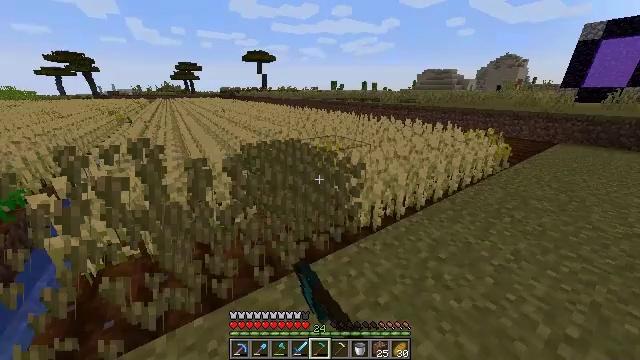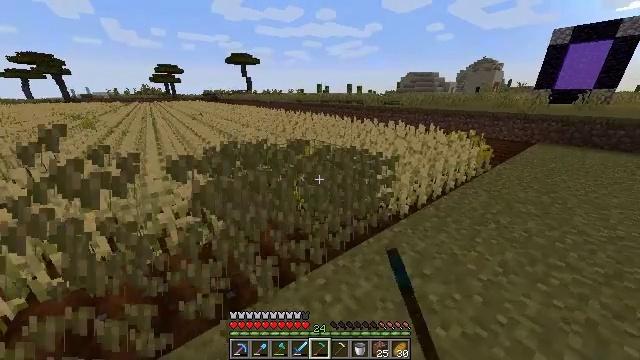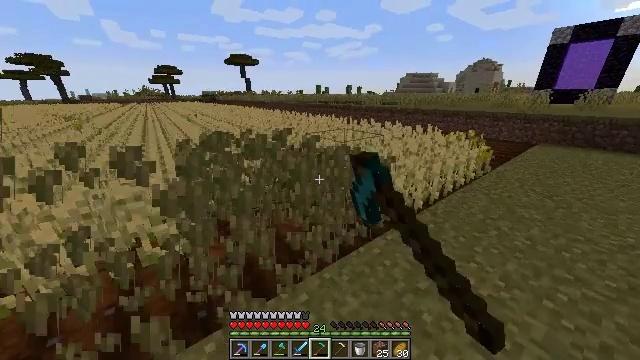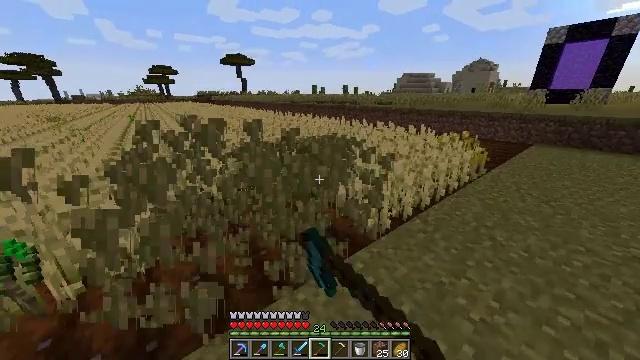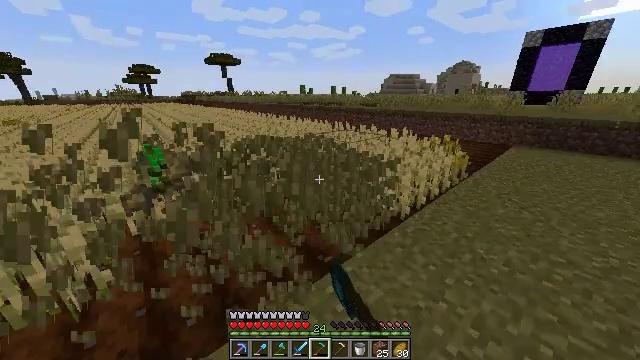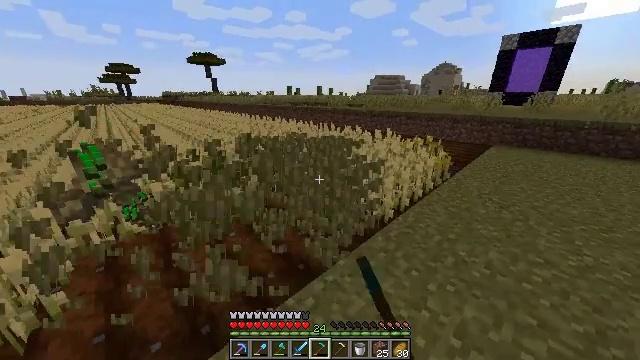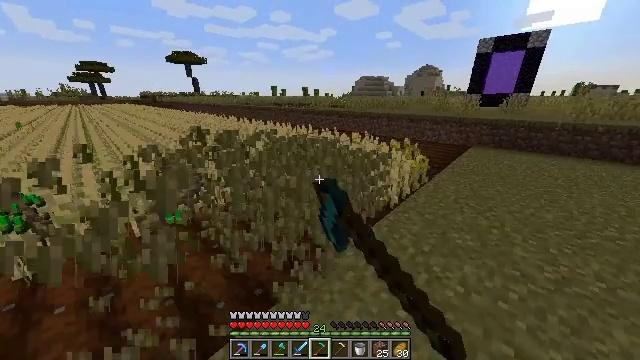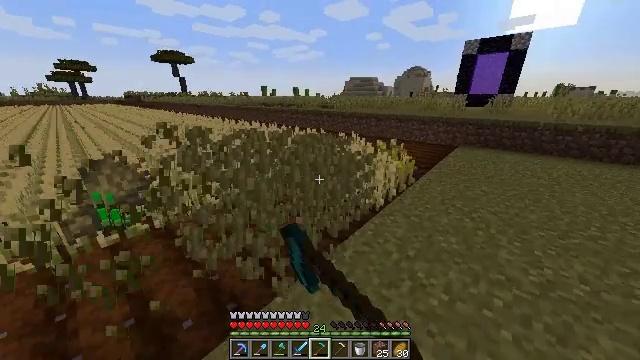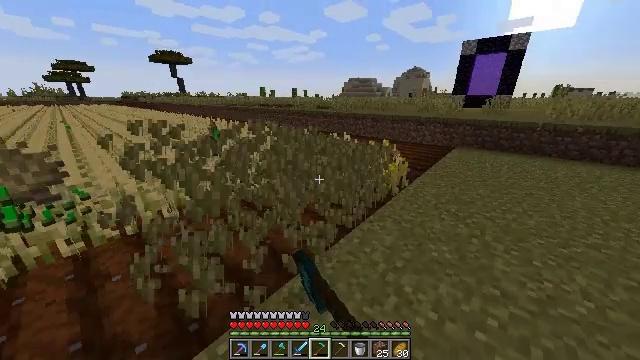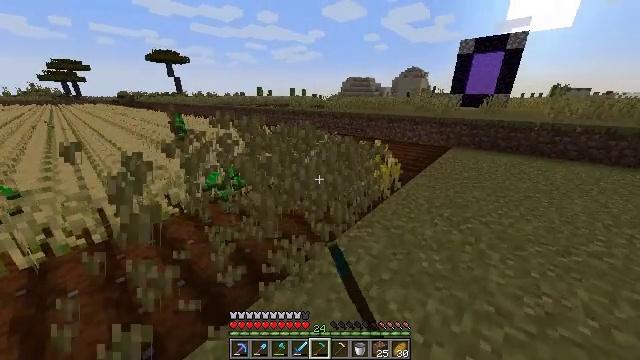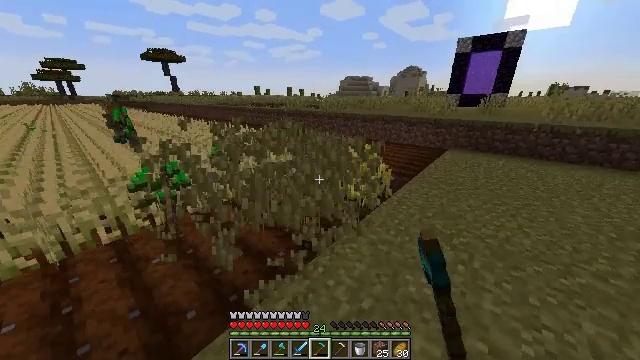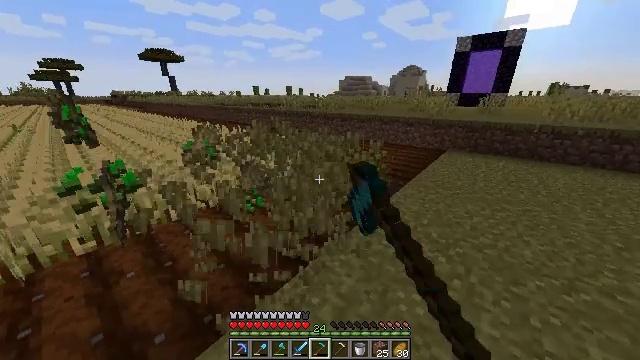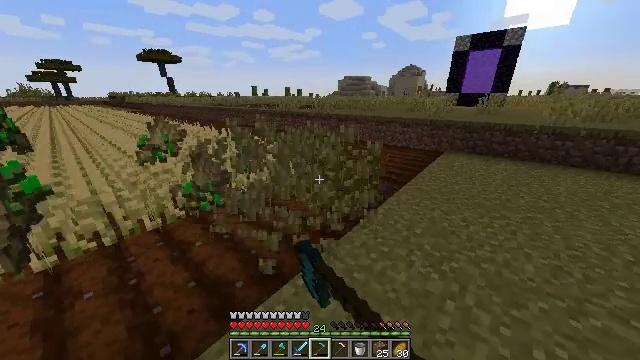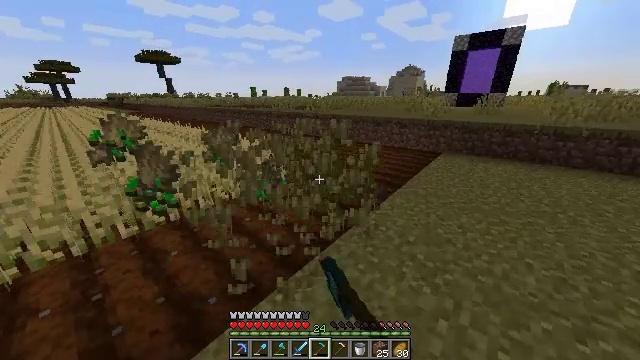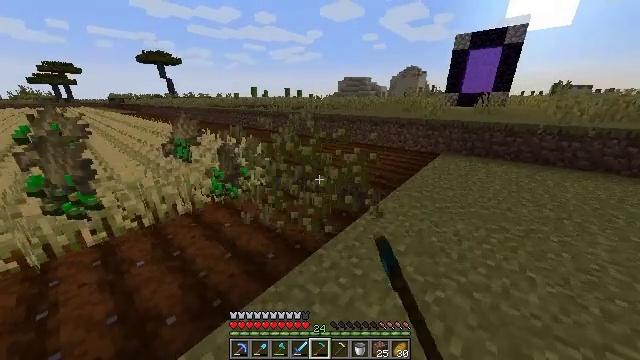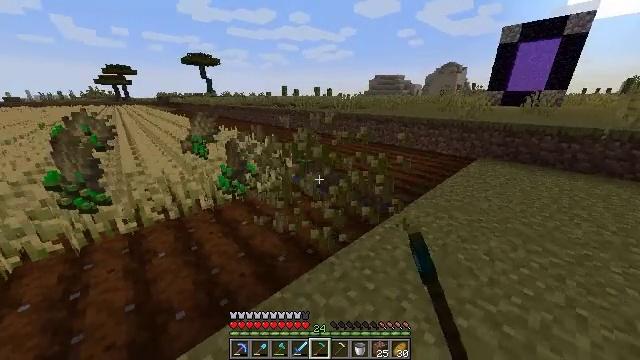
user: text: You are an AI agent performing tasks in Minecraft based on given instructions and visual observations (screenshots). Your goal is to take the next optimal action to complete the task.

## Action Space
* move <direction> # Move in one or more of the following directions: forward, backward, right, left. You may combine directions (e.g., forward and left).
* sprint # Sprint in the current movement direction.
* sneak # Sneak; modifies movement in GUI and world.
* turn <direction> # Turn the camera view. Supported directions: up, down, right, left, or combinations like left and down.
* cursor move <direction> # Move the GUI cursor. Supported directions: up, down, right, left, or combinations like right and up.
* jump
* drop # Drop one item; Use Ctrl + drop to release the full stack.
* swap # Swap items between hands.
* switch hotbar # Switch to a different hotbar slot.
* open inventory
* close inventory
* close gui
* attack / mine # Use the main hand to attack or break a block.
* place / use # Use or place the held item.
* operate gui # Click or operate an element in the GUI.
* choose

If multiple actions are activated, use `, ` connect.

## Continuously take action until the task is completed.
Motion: motion action
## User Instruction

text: Gather wheat by left-clicking on it.
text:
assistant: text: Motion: move forward and move right, turn right, attack / mine
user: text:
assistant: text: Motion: move forward and move right, attack / mine
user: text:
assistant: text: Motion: move forward and move right, attack / mine
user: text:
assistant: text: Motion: move forward and move right, turn right, attack / mine
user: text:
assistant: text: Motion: move forward and move right, turn right, attack / mine
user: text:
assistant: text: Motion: move forward and move right, turn right, attack / mine
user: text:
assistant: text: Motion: move forward and move right, turn right, attack / mine
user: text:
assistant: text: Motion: move forward and move right, attack / mine
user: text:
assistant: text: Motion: move forward and move right, attack / mine
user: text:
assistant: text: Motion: move forward and move right, attack / mine
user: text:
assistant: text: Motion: move forward and move right, attack / mine
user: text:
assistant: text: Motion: move forward and move right, attack / mine
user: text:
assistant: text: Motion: move forward and move right, attack / mine
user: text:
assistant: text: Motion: move forward and move right, attack / mine
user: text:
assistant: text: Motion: move forward and move right, turn left, attack / mine
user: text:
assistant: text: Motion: move forward and move right, turn left, attack / mine
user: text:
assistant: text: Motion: move forward, turn left, attack / mine
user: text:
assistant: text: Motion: move forward and move left, turn left, attack / mine
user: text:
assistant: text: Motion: move forward and move left, turn left, attack / mine
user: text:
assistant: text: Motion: move forward and move left, turn left, attack / mine
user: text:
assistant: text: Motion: move forward and move left, turn left, attack / mine
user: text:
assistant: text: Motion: move forward and move left, turn left, attack / mine
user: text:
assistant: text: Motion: move forward and move left, turn left and down, attack / mine
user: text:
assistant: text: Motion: move forward and move left, turn left, attack / mine
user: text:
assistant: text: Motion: move forward and move left, turn left, attack / mine
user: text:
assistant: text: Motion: move forward and move left, turn left, attack / mine
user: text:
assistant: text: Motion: move forward and move left, turn left, attack / mine
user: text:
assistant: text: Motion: move forward and move left, turn left, attack / mine
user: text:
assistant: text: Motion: move forward and move left, turn left, attack / mine
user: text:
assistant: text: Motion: move forward and move left, turn left, attack / mine